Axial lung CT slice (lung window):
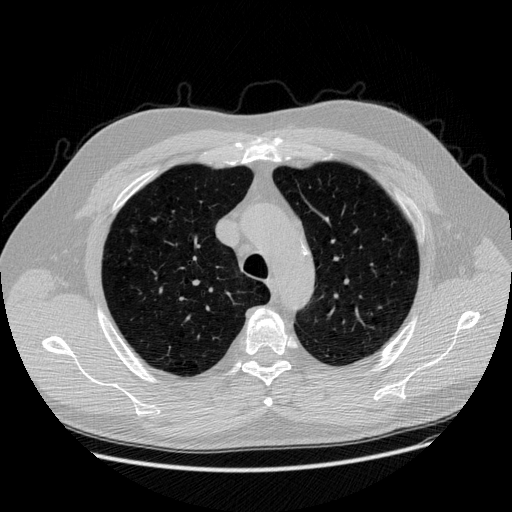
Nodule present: no